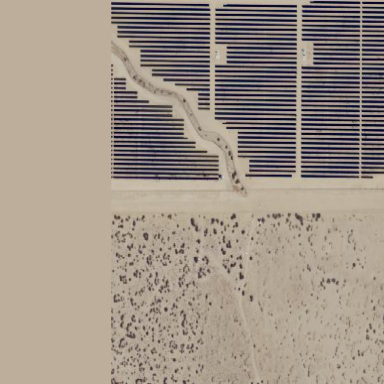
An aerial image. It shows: Solar power plant utilizing photovoltaic technology.